Question: Count the number of objects in the diagram.
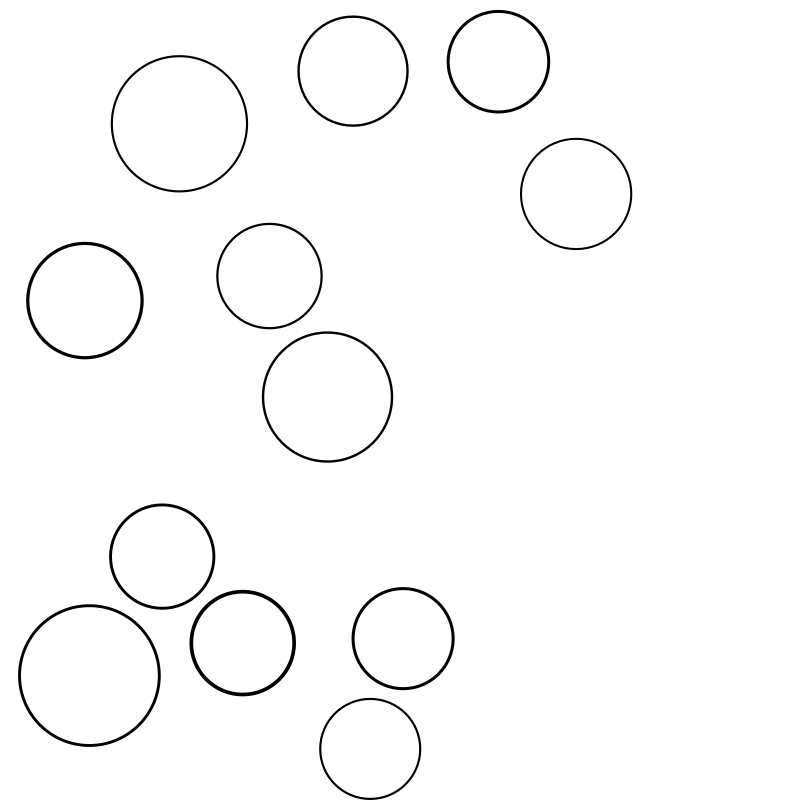
Answer: 12